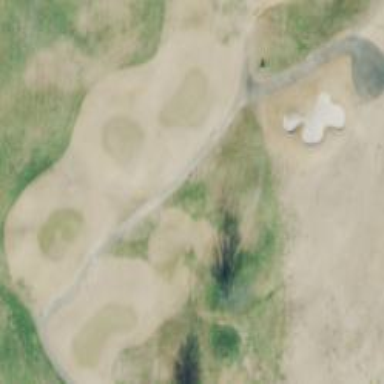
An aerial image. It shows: Golf hole.